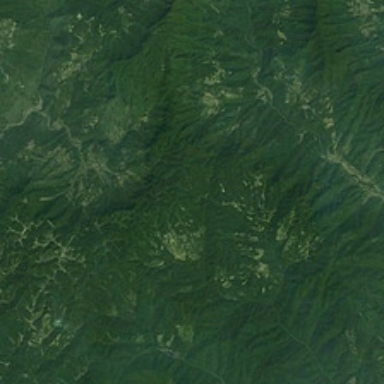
A large green plant was planted on the hill .